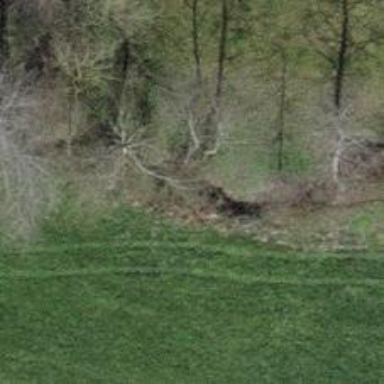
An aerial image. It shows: Ditch in the surroundings.